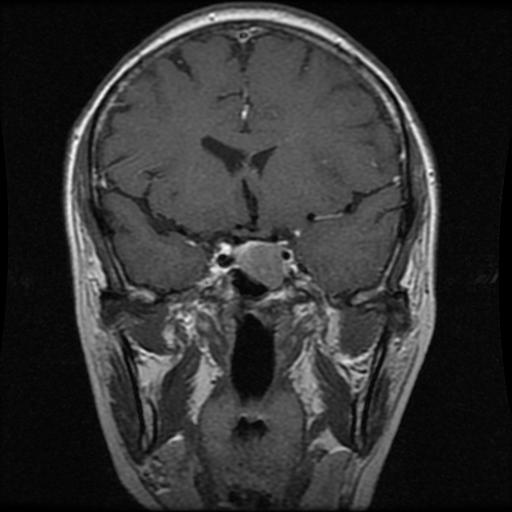
Label: pituitary